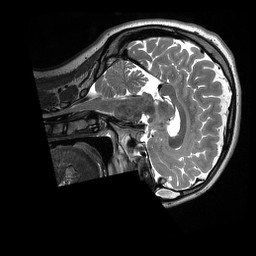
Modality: T2w
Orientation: sagittal
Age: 20
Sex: female